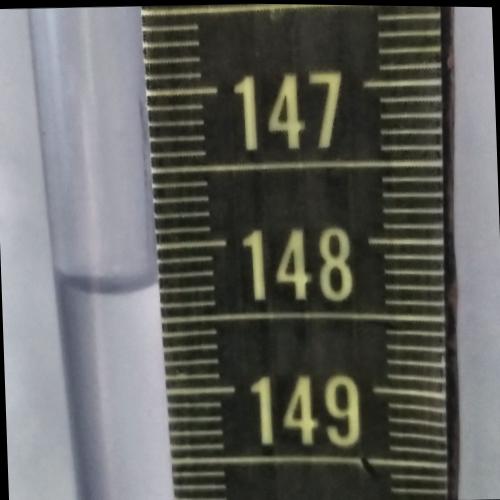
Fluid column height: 148.3 cm